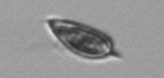
Label: Prorocentrum_triestinum